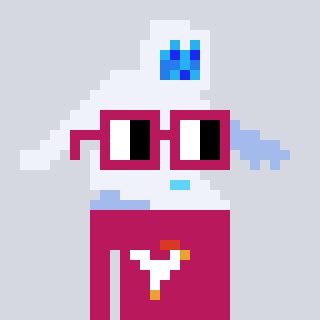
a pixel art character with square dark red glasses, a yeti-shaped head and a darkpink-colored body on a cool background